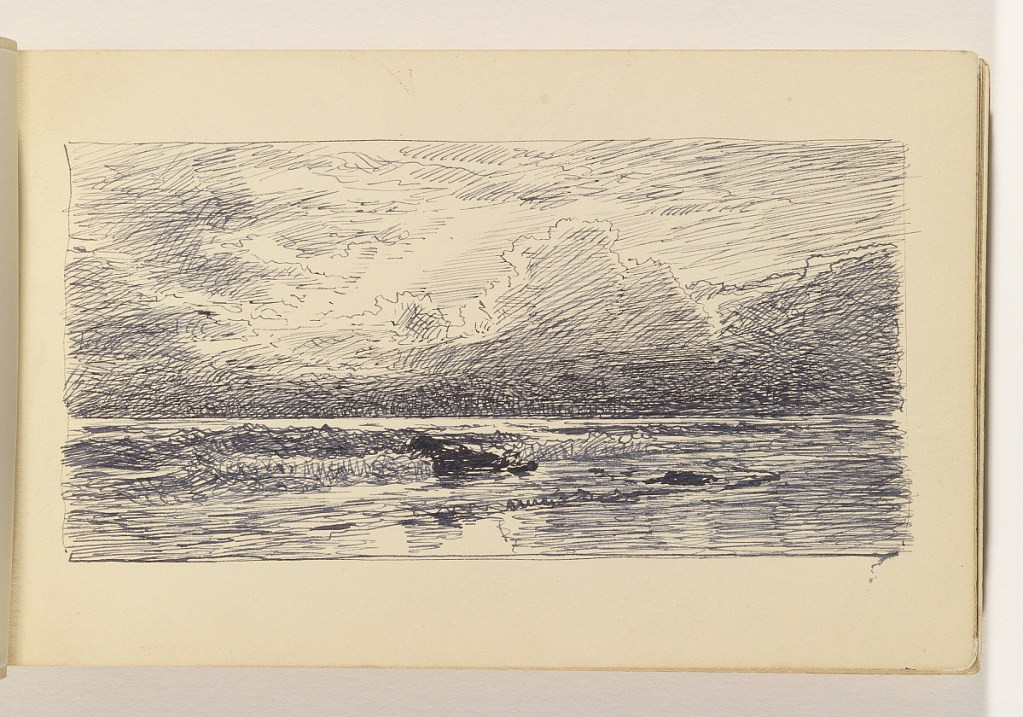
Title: Calm Shoreline with Dramatic Billowing Clouds
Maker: William Trost Richards, American, 1833–1905
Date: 1885–90
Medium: Graphite on cream wove paper, bound
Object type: Sketchbook folio
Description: Shoreline with calm ocean. In sky, large dramatic clouds at right.